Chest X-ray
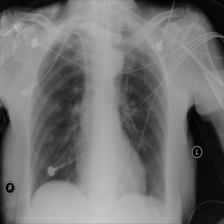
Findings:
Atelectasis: negative
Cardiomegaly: negative
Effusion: negative
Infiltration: negative
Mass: negative
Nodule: negative
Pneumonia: negative
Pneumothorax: negative
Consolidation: negative
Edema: negative
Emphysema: negative
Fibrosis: negative
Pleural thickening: negative
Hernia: negative